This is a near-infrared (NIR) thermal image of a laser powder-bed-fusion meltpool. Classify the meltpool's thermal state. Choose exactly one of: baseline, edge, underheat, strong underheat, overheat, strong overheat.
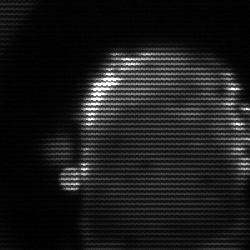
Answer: baseline